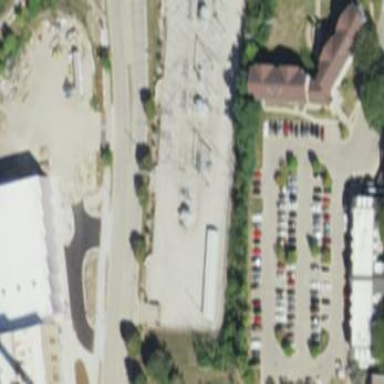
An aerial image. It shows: Outdoor power substation surrounded by fence. The substation operates at the distribution level.